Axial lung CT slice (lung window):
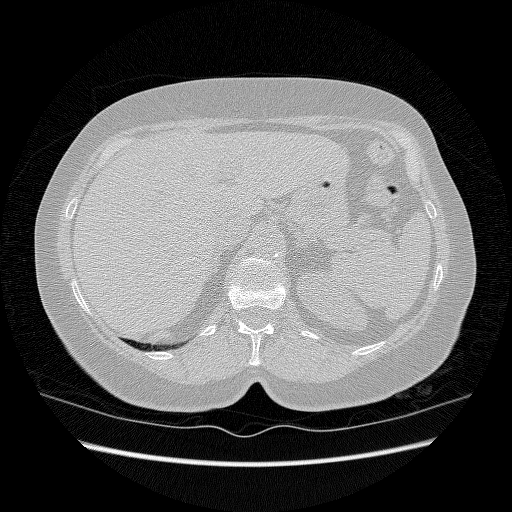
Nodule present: no